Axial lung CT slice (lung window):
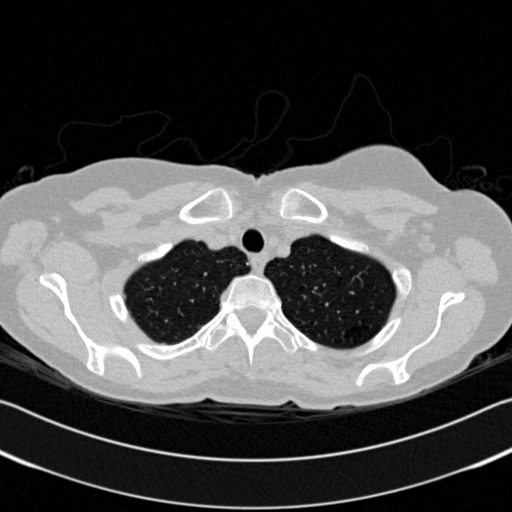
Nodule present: no